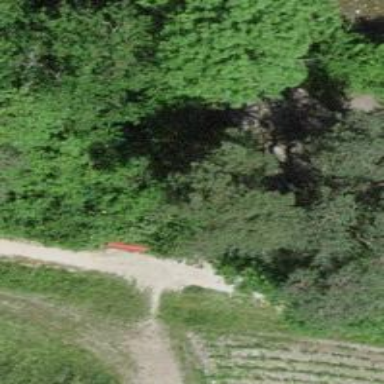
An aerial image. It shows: Bench.